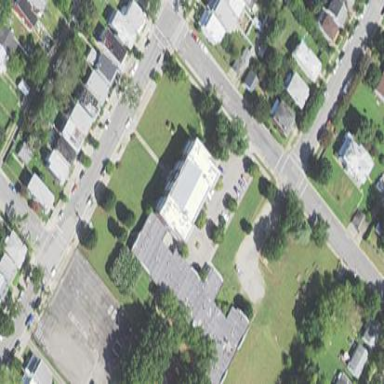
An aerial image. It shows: School.